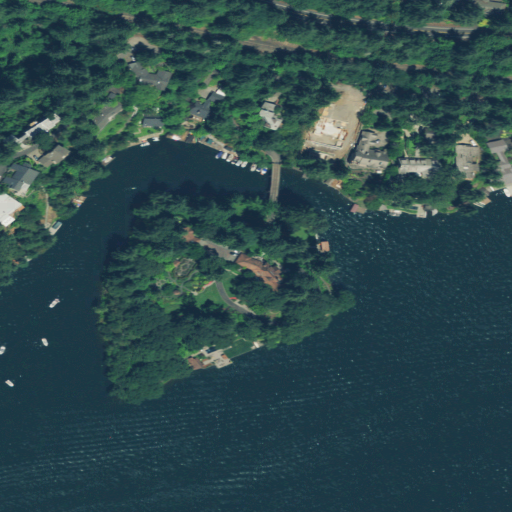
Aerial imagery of island in Oregon named Diamond Head containing open water, open development, evergreen forest, low intensity development, herbaceous wetlands, medium intensity development, pasture, and grassland